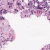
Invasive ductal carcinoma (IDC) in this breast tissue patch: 1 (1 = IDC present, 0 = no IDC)